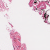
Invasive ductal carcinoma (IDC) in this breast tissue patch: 0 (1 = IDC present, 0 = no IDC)